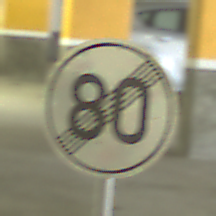
Verkehrszeichen: EndeGeschwindigkeit80
Umgebung: Indoor, Special
Tageszeit: NotSpecified
Wetter: NotSpecified
Licht: Artificial
Jahreszeit: NotSpecified
Kontrast: HighContrast